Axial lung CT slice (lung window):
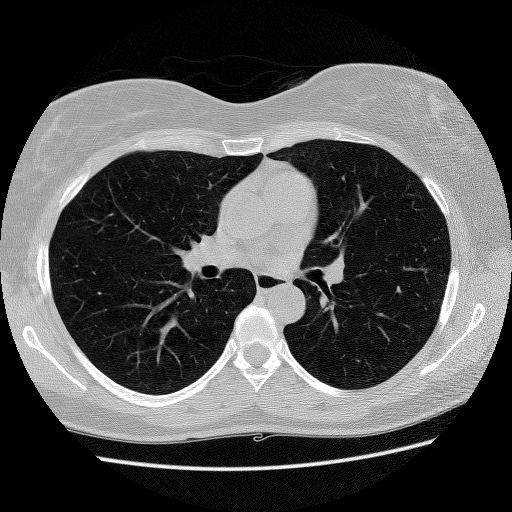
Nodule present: no